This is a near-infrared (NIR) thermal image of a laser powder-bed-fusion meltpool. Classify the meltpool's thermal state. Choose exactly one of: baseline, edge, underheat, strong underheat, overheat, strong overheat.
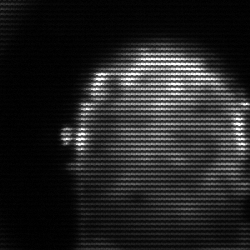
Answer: baseline